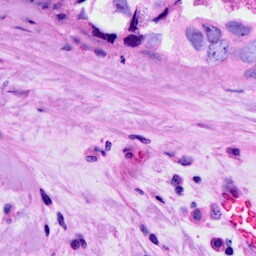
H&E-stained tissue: Breast